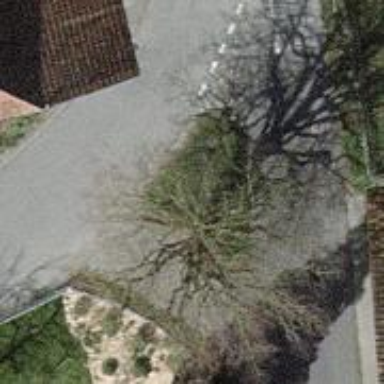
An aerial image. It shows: Single tag "natural: tree."